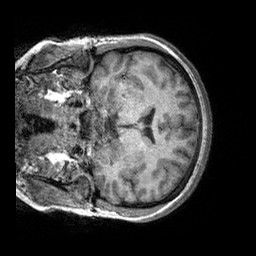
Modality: T1w
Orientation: coronal
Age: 32
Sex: female
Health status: healthy
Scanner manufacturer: siemens
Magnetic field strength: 3 T
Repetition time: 2.3 s
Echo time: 0.00303 s